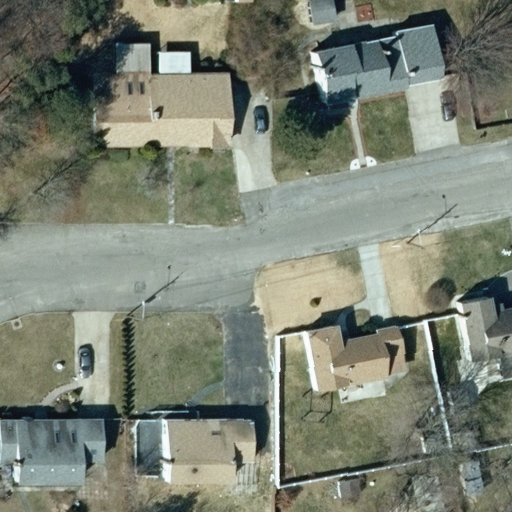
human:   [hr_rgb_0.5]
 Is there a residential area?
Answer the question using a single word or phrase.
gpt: yes

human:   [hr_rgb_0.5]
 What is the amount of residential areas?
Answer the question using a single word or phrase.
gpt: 1

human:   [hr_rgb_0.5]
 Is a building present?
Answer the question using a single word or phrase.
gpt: yes

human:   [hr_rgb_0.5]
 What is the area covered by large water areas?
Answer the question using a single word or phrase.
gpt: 0m2

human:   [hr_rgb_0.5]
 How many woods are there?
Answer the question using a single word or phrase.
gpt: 1

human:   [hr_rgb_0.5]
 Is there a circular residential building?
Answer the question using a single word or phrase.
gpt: no

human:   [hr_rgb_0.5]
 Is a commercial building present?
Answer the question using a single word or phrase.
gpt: no

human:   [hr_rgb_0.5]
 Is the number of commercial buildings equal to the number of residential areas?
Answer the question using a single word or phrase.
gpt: no

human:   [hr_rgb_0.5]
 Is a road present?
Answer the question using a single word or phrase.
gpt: yes

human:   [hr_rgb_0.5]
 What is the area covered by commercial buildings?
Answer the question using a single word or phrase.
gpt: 0m2

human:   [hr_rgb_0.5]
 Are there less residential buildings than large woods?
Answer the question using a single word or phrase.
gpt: no

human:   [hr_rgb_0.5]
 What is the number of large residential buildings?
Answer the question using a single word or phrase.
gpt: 0

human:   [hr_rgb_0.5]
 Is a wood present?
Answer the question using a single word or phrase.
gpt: yes

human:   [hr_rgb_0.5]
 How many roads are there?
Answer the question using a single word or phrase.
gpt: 1

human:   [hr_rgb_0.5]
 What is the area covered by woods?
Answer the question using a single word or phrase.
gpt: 6505m2

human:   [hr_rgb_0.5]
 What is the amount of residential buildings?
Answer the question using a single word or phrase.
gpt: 7

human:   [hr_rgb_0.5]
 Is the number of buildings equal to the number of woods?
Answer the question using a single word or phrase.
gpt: no

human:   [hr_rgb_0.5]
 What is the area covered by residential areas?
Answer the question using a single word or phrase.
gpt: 4096m2

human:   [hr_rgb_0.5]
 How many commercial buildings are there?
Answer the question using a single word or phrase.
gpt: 0

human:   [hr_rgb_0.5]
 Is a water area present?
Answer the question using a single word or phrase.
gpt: no

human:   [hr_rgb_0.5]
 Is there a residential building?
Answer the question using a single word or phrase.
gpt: yes

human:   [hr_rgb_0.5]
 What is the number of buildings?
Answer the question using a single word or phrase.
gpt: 8

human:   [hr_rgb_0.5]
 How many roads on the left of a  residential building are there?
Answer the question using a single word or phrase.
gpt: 0

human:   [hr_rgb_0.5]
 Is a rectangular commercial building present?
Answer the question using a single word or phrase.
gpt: no

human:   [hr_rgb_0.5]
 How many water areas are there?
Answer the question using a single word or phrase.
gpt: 0

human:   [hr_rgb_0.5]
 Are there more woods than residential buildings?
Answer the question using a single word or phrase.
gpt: no

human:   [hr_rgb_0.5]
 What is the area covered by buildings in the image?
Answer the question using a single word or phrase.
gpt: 1615m2

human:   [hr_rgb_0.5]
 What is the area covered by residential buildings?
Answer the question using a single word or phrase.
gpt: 1607m2

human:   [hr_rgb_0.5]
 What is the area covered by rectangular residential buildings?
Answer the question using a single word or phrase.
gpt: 733m2

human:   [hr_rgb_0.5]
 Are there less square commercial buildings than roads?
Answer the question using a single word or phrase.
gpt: yes

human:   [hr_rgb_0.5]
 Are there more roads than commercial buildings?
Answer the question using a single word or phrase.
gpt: yes

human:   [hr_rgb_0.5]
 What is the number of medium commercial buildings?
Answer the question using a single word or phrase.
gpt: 0

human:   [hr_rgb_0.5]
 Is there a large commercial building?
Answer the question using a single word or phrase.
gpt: no

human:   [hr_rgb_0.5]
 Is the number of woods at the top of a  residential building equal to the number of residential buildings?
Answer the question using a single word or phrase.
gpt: no

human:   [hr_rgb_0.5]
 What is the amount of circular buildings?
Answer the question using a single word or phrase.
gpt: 0

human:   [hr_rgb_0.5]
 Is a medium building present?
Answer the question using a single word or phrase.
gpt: yes

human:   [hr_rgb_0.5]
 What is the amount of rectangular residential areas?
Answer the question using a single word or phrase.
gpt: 1

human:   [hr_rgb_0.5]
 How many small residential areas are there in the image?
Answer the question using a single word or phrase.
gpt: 0

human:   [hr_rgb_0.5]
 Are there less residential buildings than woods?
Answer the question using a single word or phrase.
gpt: no

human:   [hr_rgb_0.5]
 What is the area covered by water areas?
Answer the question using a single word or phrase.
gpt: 0m2

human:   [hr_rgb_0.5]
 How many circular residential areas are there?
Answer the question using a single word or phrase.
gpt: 0

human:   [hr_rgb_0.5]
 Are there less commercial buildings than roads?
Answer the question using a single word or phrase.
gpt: yes

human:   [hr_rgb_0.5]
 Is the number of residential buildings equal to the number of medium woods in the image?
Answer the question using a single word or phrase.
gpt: no

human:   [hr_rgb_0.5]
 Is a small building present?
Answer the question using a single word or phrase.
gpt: yes

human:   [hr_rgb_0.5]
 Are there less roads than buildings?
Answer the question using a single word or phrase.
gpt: yes

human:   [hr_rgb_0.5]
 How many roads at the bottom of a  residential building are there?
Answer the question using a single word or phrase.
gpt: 1

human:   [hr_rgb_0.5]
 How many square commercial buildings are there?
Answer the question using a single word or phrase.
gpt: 0

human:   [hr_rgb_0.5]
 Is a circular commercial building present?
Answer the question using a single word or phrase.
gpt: no

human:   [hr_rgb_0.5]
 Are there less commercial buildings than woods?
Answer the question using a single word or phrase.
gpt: yes

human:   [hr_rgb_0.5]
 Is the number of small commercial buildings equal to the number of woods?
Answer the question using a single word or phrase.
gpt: no

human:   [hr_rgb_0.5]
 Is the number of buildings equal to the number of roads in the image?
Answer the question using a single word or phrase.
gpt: no

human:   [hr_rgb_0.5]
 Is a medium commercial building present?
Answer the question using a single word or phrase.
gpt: no

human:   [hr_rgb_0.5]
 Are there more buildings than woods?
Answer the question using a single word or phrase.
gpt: yes

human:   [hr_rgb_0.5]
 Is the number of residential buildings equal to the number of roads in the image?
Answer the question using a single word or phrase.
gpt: no

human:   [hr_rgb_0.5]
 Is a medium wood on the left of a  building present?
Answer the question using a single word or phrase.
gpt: no

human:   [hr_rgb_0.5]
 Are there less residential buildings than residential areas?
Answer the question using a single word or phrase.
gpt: no

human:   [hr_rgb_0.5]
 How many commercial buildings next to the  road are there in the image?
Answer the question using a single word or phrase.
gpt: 0

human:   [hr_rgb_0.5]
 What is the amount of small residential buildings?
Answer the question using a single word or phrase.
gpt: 1

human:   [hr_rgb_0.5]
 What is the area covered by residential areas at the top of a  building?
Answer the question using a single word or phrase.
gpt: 4096m2

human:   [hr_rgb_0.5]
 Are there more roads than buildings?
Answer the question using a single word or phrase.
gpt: no

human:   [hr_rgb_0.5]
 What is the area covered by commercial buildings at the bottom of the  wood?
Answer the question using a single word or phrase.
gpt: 0m2

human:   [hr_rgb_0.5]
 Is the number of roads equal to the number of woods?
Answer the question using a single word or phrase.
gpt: yes

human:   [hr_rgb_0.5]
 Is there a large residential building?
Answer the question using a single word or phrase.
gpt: no

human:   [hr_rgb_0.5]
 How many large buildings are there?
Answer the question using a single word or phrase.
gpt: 0